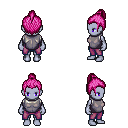
a pixel art fantasy rpg character, female body template, dark elf, purple skin, steel chest armor, magenta pants, pink short topknot hairstyle, four views (front, back, left, right), 2x2 character sprite sheet, small pixel art, hard edges, no anti-aliasing